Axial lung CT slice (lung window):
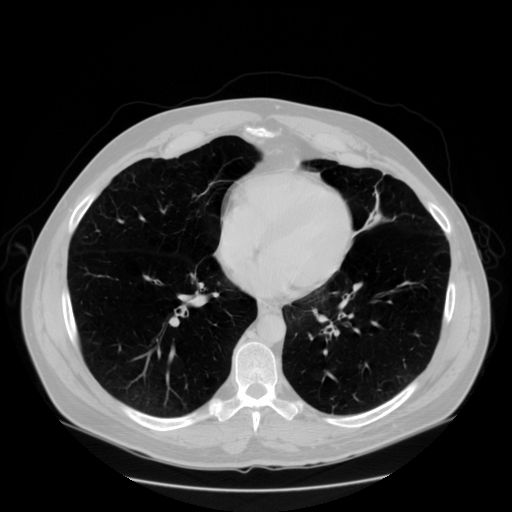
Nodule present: no